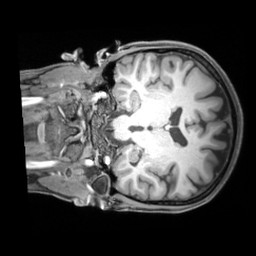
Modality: T1w
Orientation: coronal
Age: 21
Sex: female
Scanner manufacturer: siemens
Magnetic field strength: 3 T
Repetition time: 1.97 s
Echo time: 0.00206 s